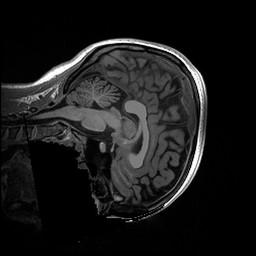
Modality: T1w
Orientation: sagittal
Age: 22
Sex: female